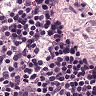
Metastatic tissue present: no